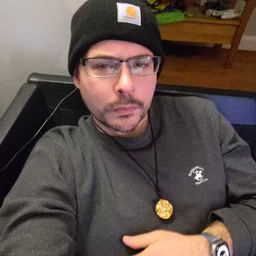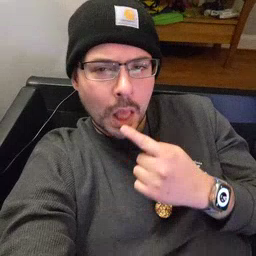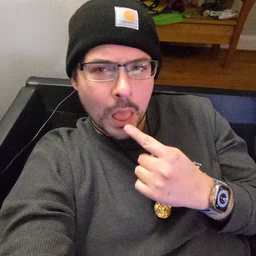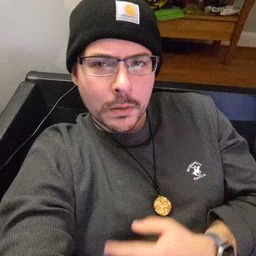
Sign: tongue